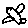
Label: bird